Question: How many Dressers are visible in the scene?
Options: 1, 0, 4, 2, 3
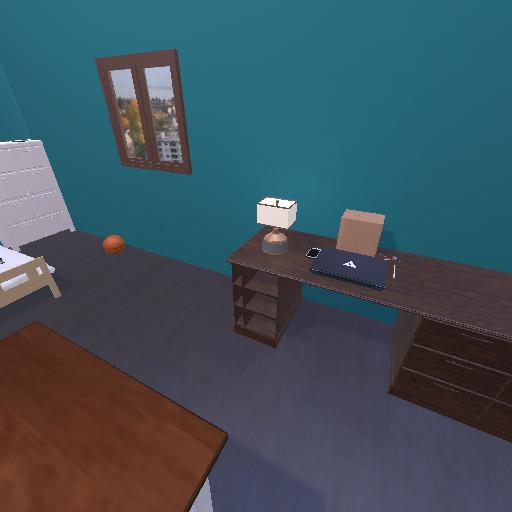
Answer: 1